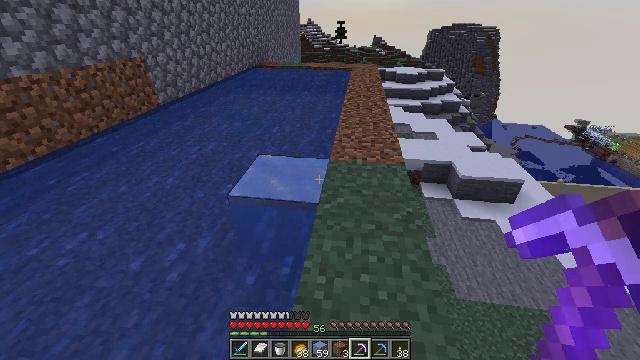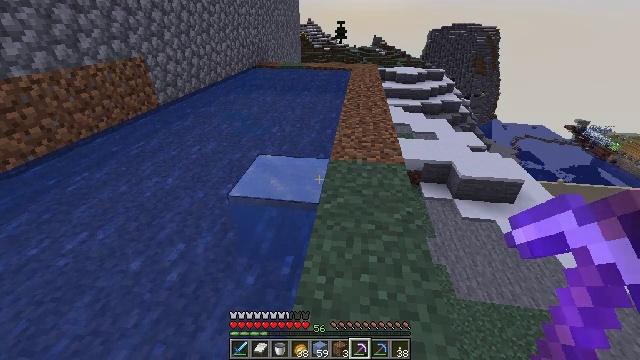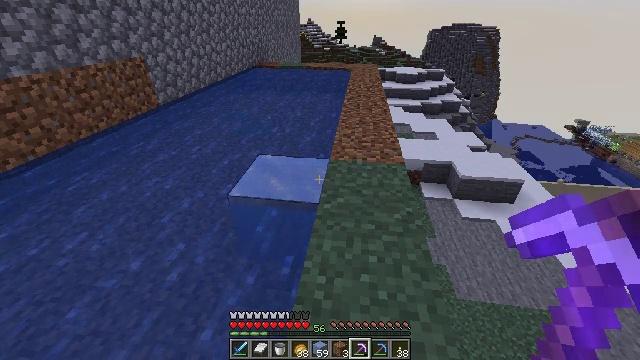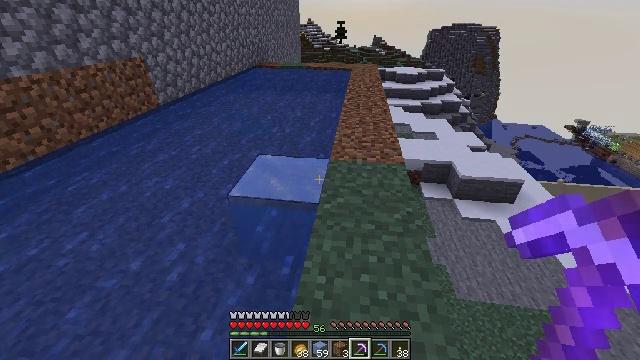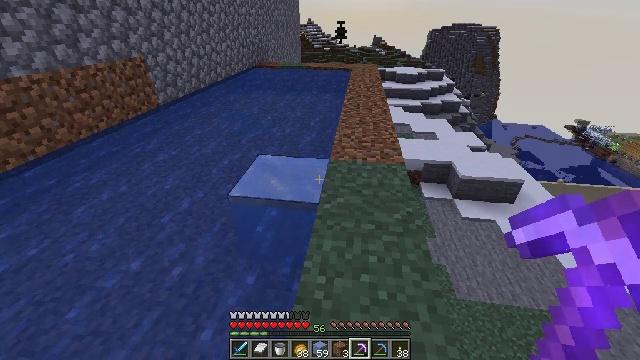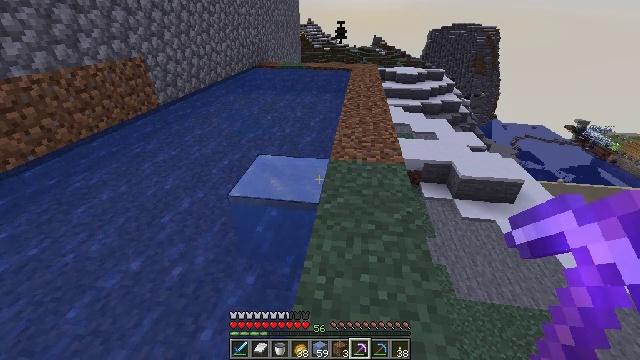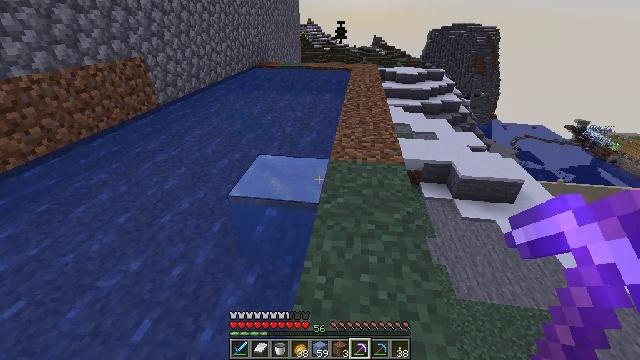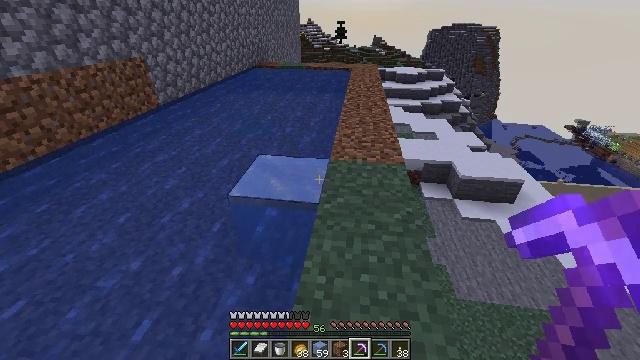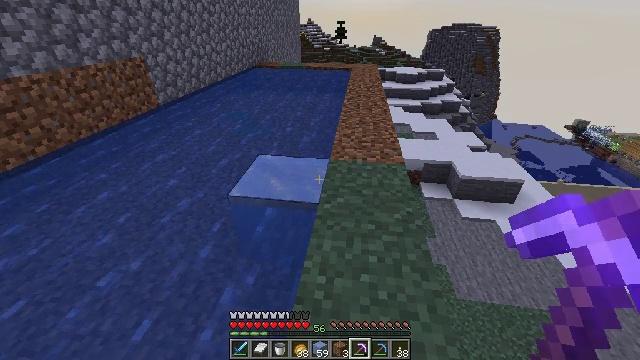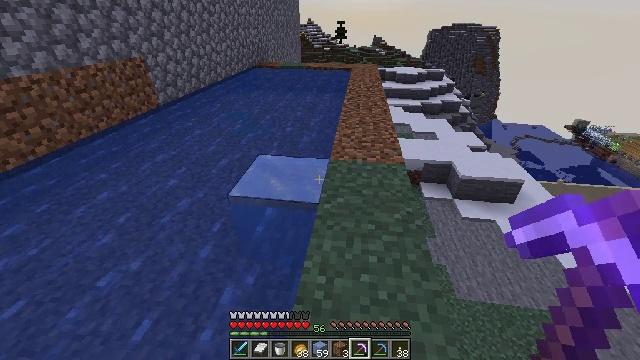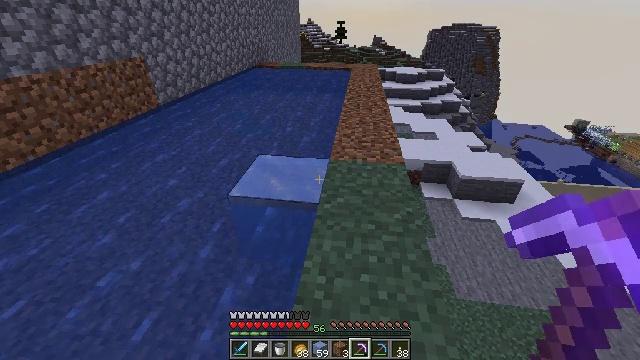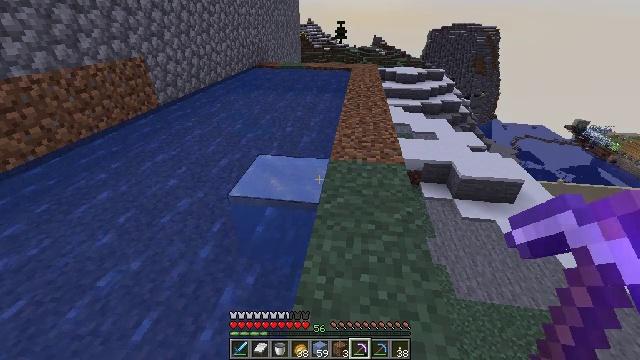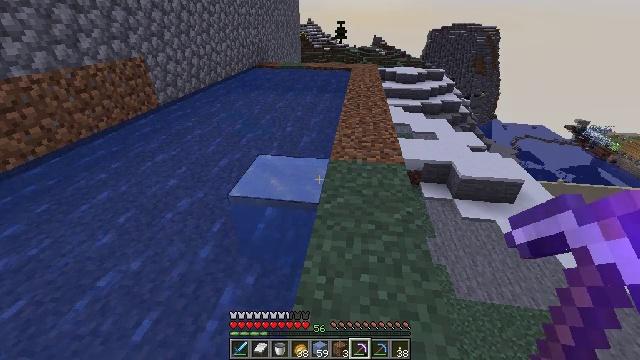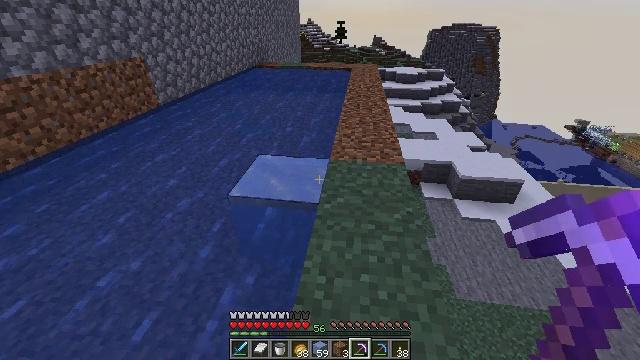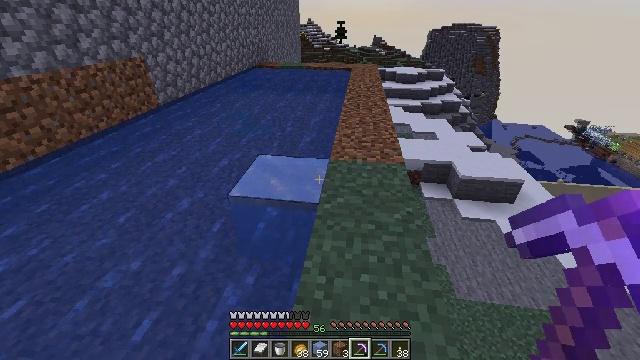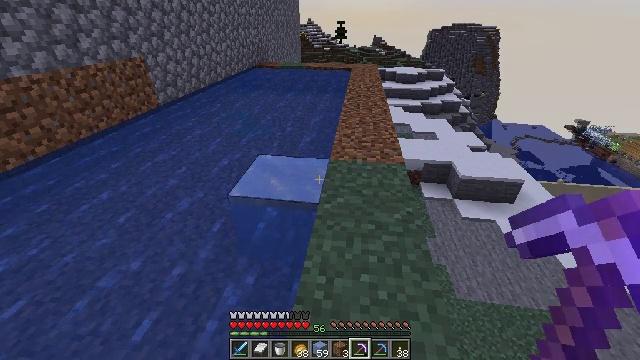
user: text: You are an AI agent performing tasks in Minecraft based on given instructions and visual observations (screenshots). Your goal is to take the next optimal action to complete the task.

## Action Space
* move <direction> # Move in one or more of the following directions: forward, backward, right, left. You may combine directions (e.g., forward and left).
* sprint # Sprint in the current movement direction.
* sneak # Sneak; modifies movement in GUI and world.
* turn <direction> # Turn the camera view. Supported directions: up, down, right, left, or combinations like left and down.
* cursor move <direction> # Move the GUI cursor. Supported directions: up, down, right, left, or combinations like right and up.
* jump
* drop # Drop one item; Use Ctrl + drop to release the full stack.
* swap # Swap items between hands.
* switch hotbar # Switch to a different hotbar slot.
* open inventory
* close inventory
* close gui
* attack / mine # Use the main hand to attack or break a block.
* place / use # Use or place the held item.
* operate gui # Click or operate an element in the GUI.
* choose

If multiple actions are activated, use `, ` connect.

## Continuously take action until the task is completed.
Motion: motion action
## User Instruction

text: Gather ice for building or crafting.
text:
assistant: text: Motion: no_op
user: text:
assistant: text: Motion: no_op
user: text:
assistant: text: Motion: no_op
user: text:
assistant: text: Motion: no_op
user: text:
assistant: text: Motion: no_op
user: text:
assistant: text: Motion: no_op
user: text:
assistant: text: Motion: no_op
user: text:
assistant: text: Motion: no_op
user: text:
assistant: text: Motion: no_op
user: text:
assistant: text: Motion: no_op
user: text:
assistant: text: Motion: no_op
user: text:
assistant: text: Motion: no_op
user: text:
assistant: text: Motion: no_op
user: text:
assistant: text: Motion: no_op
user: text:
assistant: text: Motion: no_op
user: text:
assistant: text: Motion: no_op
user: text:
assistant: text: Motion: no_op
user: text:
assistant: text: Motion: no_op
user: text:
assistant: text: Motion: no_op
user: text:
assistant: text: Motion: no_op
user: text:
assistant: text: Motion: no_op
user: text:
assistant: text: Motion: no_op
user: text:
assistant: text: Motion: no_op
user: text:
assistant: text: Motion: no_op
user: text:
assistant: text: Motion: no_op
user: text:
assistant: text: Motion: no_op
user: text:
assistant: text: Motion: no_op
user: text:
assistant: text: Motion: no_op
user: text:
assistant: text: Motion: no_op
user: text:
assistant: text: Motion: no_op